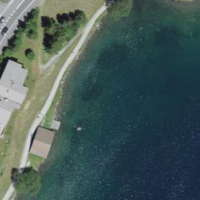
EUNIS habitat code: 14
Species observed at this site:
Campanula scheuchzeri
Aglais urticae
Campanula rotundifolia
Bistorta officinalis